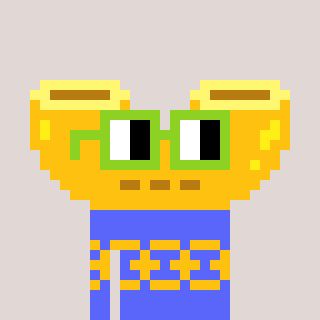
a pixel art character with square light green glasses, a macaroni-shaped head and a purple-colored body on a warm background